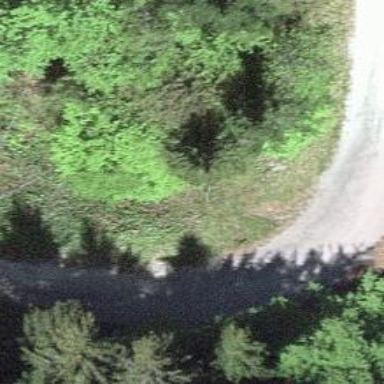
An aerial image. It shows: Culvert tunnel underneath ditch.